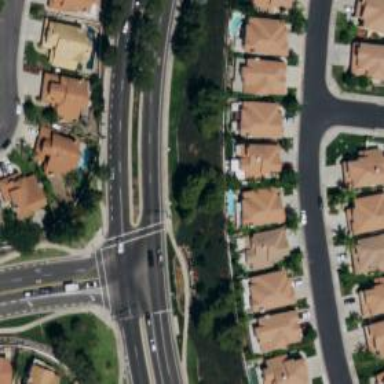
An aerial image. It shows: Secondary road with separate asphalt sidewalk.